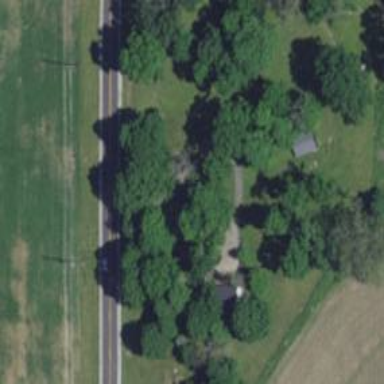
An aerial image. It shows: Driveway.